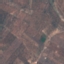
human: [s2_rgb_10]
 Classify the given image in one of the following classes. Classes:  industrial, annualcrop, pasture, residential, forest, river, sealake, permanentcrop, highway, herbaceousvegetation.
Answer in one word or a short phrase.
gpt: PermanentCrop